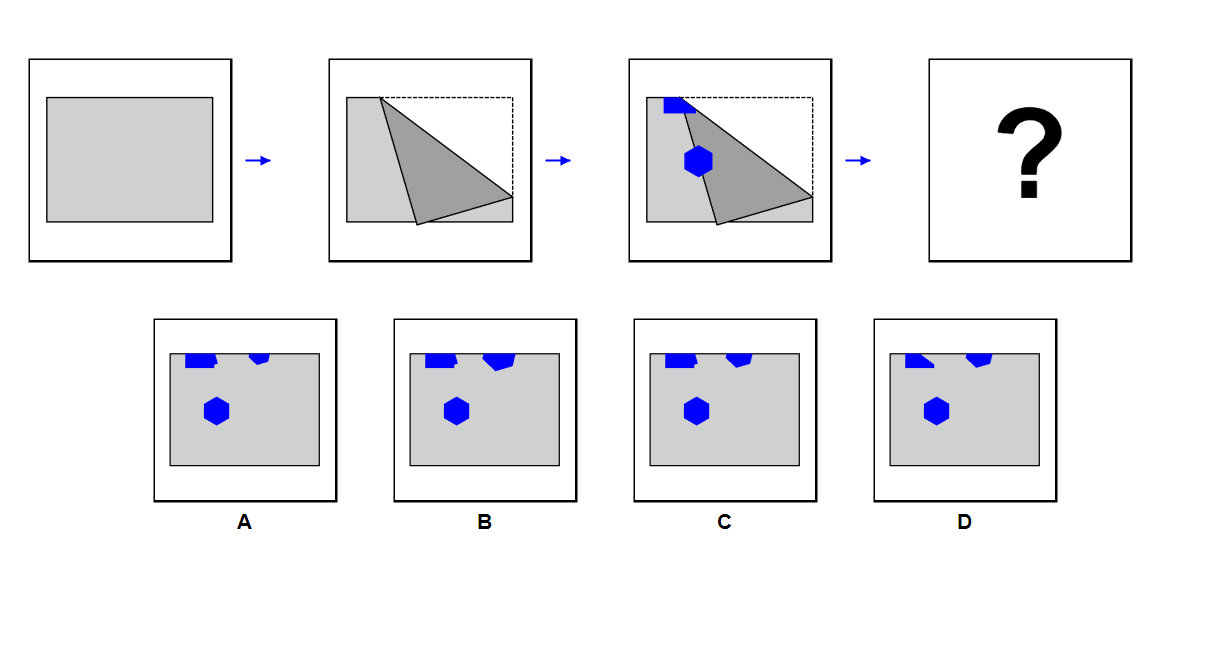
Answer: C